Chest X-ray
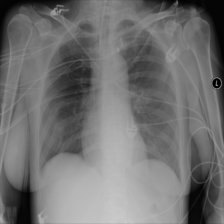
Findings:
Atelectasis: negative
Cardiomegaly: negative
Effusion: negative
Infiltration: positive
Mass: negative
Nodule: negative
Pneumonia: negative
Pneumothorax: negative
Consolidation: negative
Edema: negative
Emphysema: negative
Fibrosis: negative
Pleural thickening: negative
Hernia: negative